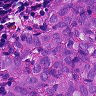
Metastatic tissue present: yes